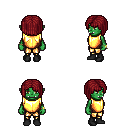
a pixel art fantasy rpg character, female body template, orc, green skin, gold chest armor, gold greaves, brunette pageboy hairstyle, bracelets, black shoes, four views (front, back, left, right), 2x2 character sprite sheet, small pixel art, hard edges, no anti-aliasing